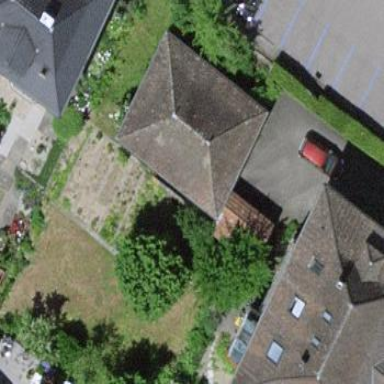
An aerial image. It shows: Garage with hipped roof.